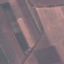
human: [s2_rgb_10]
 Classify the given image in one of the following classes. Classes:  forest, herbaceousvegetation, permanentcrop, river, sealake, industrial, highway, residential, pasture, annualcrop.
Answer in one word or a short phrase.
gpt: AnnualCrop